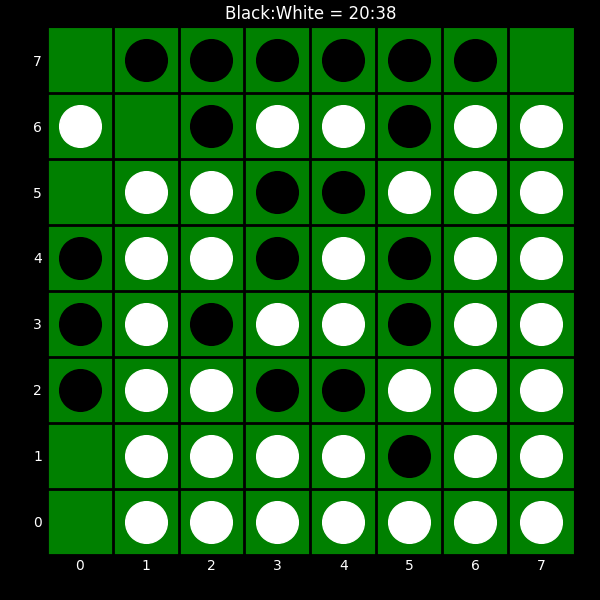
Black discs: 20
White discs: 38